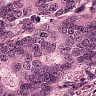
Metastatic tissue present: yes